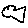
Label: fish